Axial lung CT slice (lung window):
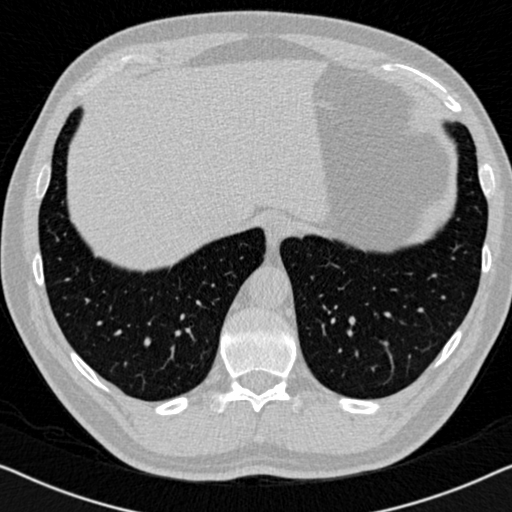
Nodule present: no